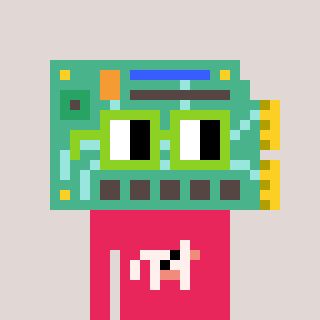
a pixel art character with square light green glasses, a chipboard-shaped head and a redpinkish-colored body on a warm background